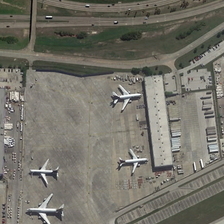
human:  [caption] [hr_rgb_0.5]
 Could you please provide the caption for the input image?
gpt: many of the planes were docked on the wide .

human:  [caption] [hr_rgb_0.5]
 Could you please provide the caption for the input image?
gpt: a white big plane are on the runway .

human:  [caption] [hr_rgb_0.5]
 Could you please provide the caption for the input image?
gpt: an airport with several planes .

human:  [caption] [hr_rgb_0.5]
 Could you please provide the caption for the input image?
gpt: there are still a few bare meadows around and next to the highway .

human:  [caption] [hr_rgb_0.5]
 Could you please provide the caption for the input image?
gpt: many of the planes were docked on the wide .